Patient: sex F, age 56
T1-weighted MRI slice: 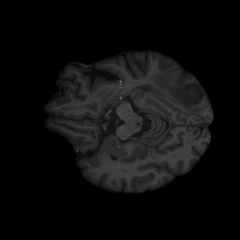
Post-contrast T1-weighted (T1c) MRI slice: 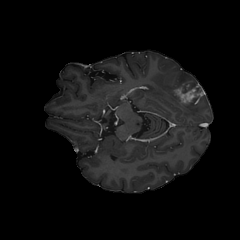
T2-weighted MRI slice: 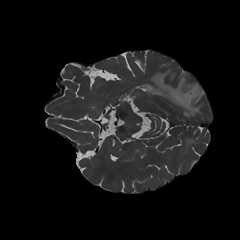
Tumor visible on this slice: yes
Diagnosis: Glioblastoma, IDH-wildtype
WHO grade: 4